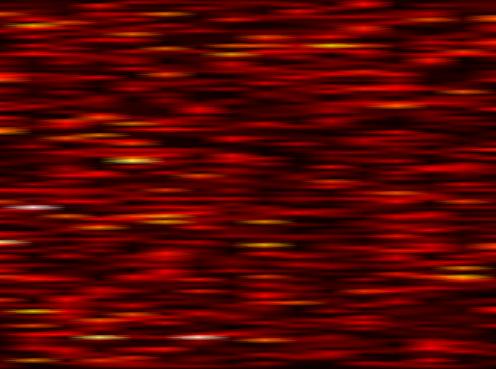
Label: WOLA